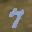
Label: 7